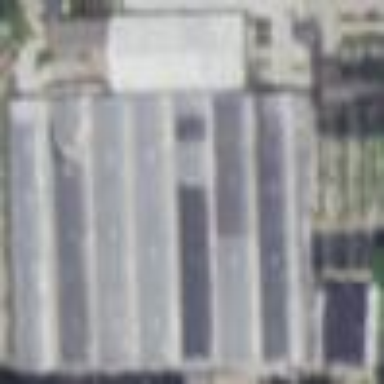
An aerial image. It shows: Garden centre housed in building.